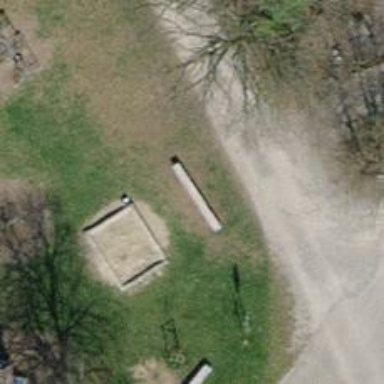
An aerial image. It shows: Brown bench.